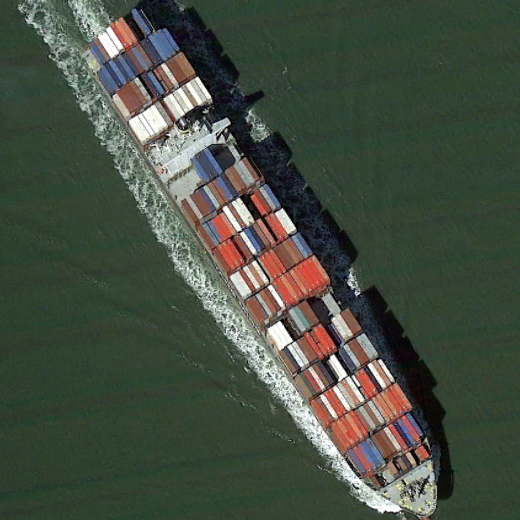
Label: Container_ship